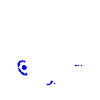
Particle: pion